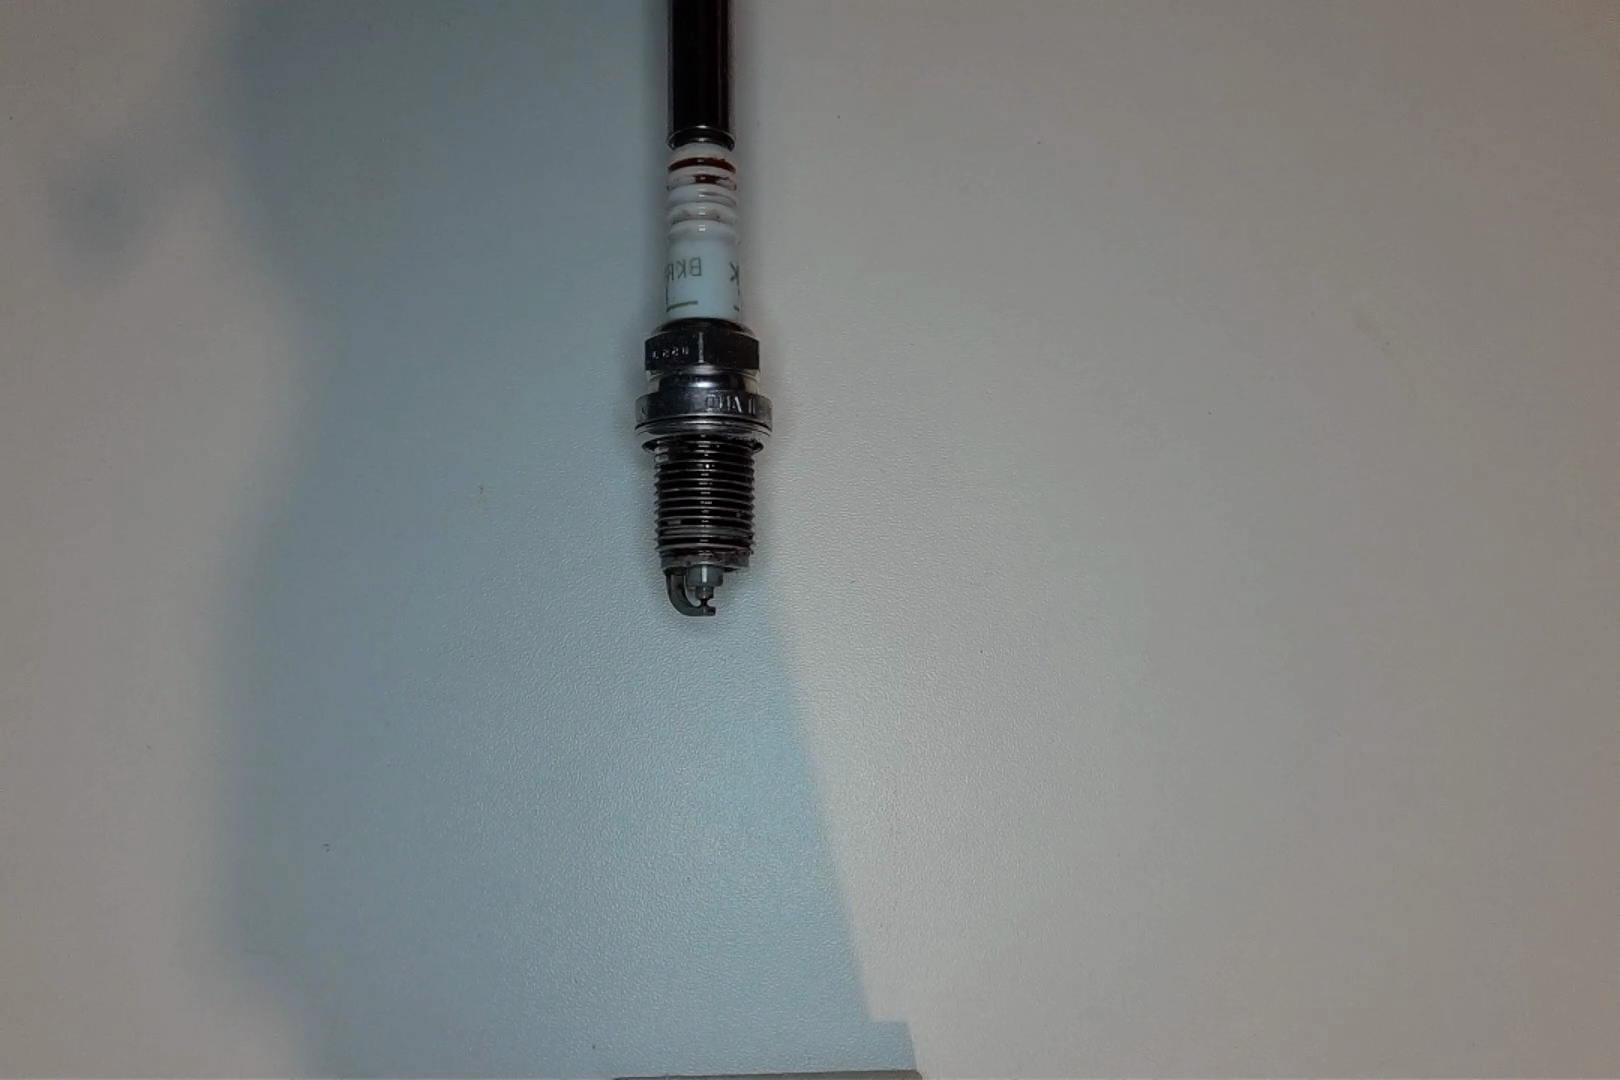
Label: anomaly